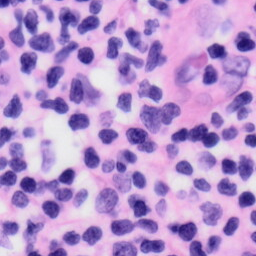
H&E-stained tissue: Skin